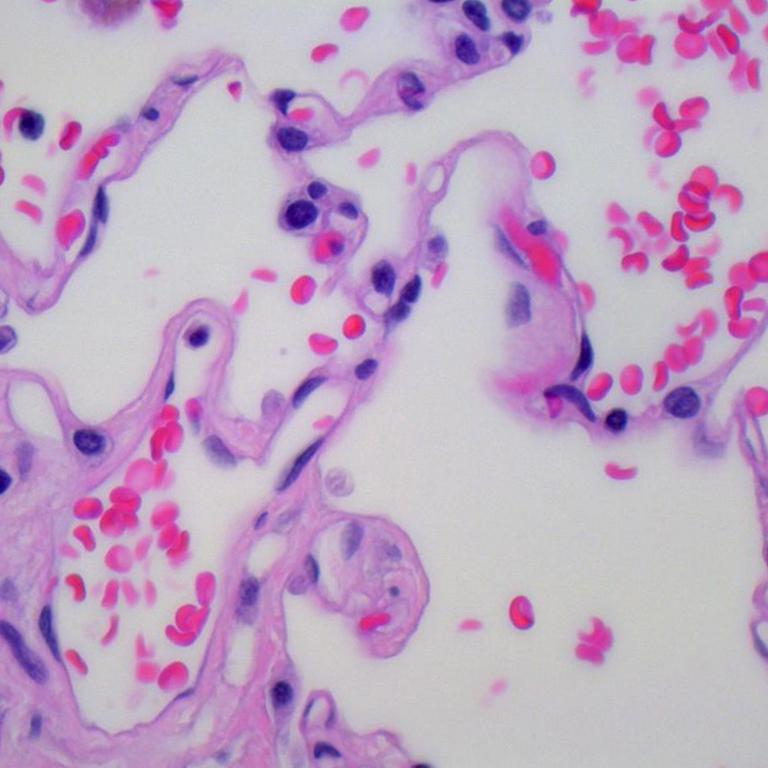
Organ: lung
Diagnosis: benign